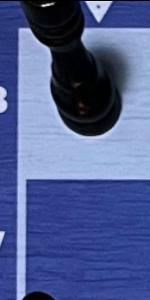
Label: Empty